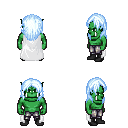
a pixel art fantasy rpg character, male body template, orc, green skin, white cape, metal pants, white cyan long hairstyle, black shoes, four views (front, back, left, right), 2x2 character sprite sheet, small pixel art, hard edges, no anti-aliasing